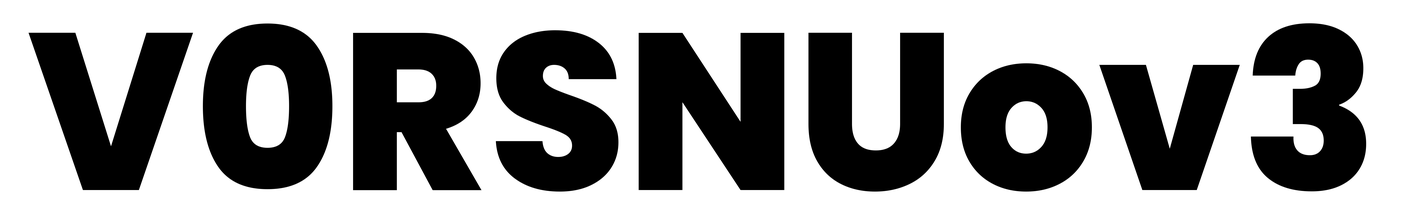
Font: Poppins-ExtraBold